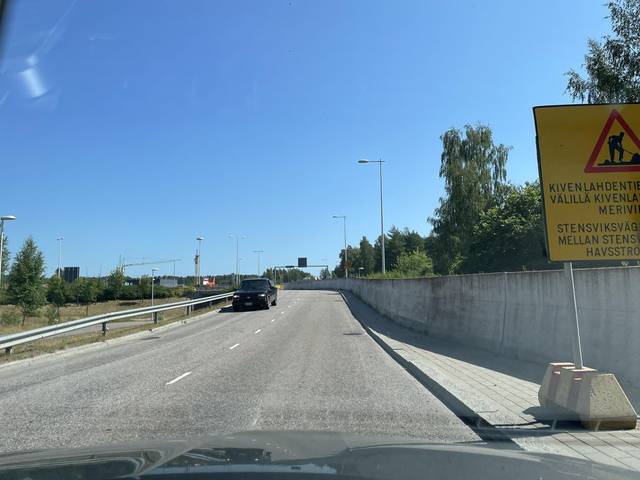
Region: Finland
Coordinates: 60.157, 24.626